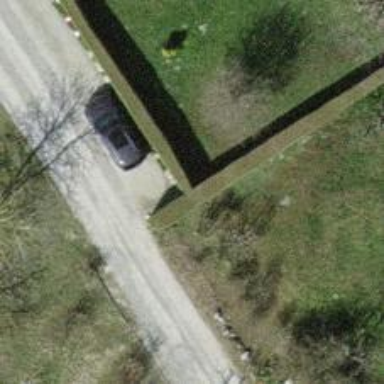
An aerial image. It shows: Hedge acting as barrier.